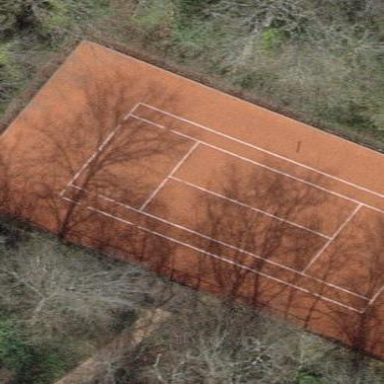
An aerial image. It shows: Tennis court in leisure pitch.